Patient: sex M, age 65
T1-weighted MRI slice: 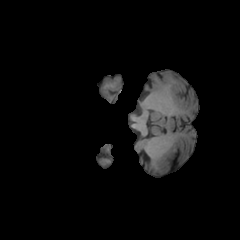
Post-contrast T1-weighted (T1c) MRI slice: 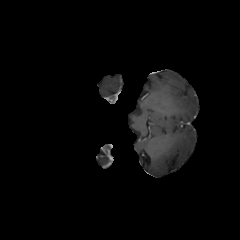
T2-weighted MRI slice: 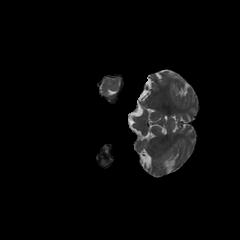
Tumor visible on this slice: no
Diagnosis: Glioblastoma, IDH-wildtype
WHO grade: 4